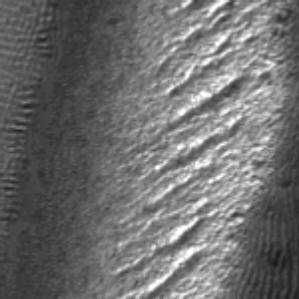
Label: frost